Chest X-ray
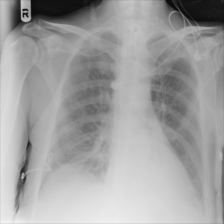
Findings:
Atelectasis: negative
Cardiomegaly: negative
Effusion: negative
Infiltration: negative
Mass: negative
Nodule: negative
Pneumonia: negative
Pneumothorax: negative
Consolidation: negative
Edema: negative
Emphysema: negative
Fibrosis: negative
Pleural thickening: negative
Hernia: negative